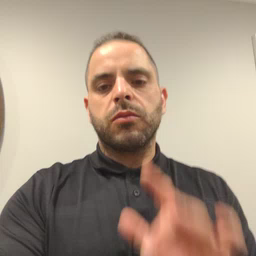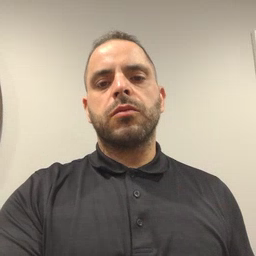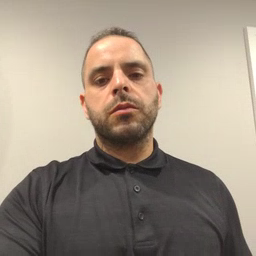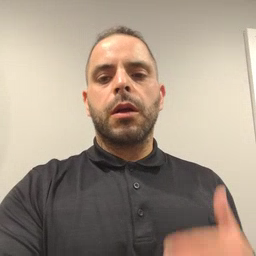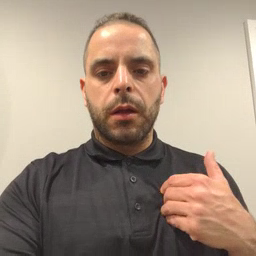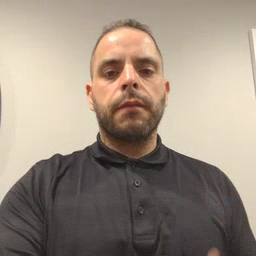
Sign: have